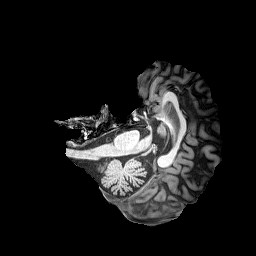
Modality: T1w
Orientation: axial
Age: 62
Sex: male
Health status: healthy